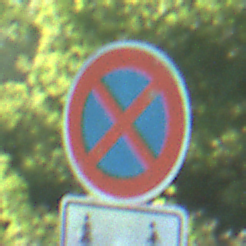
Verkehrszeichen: AbsolutesHalteverbot
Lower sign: CarsharingfahrzeugeFrei
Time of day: MorningAfternoon
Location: Outdoor (Nature)
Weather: Clear
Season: NotSpecified
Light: Natural